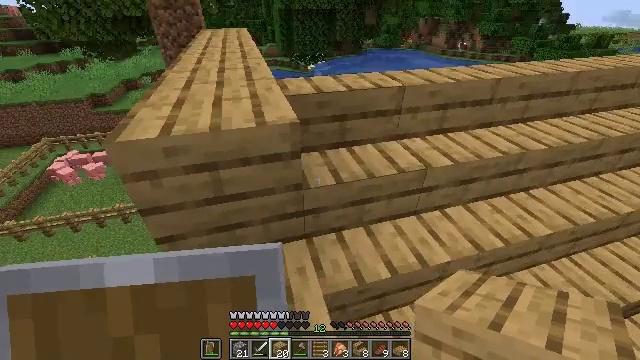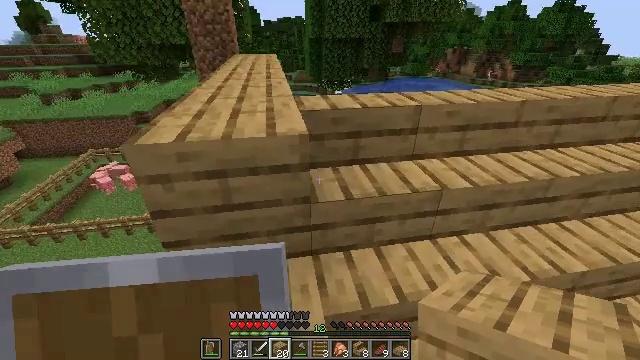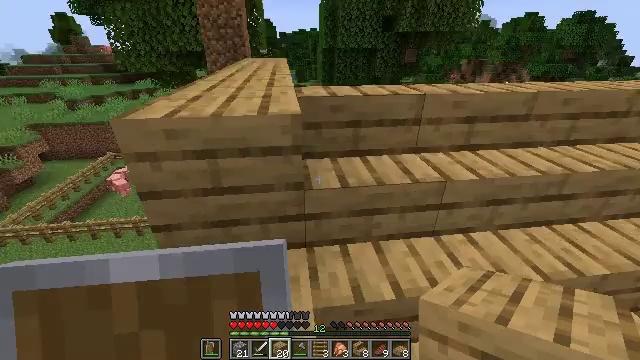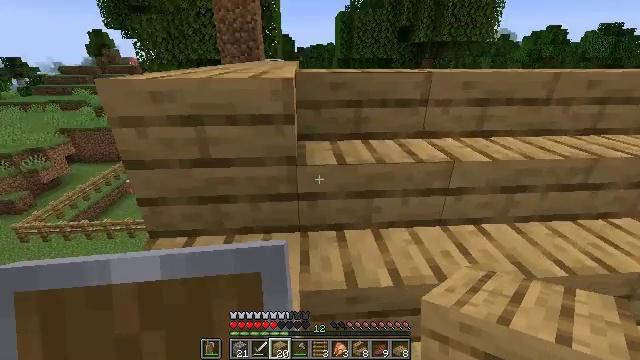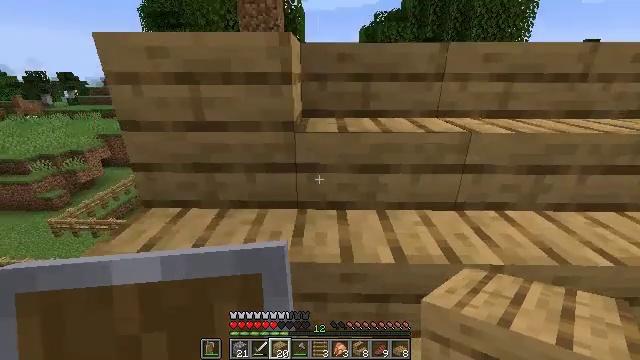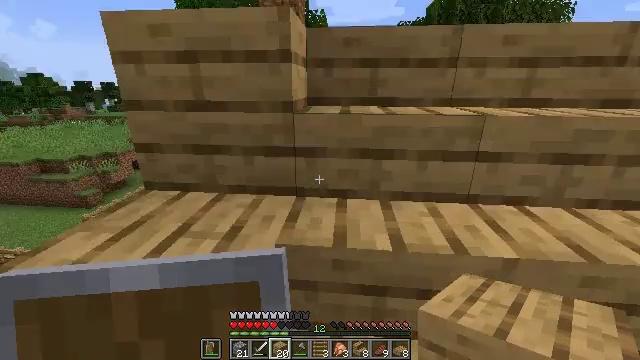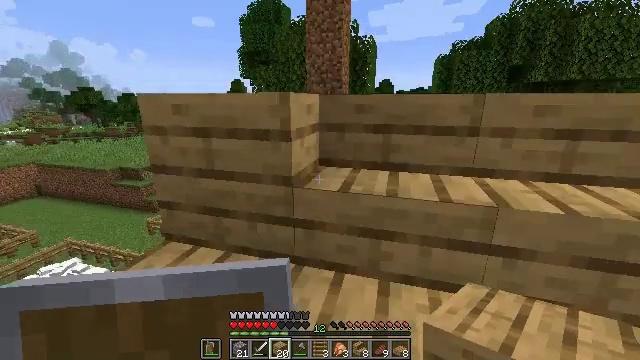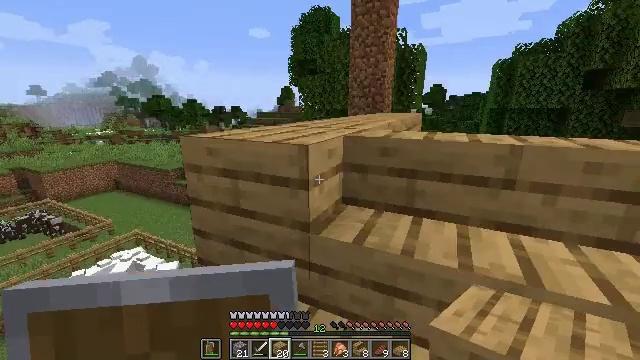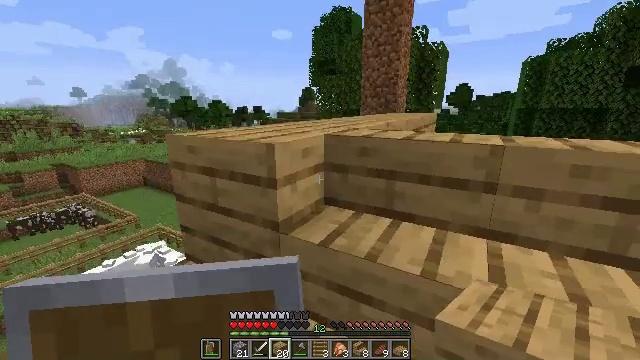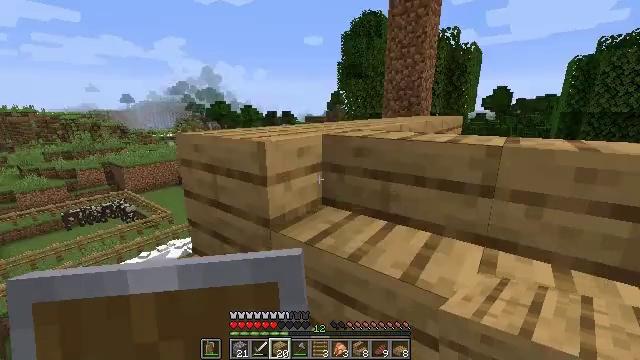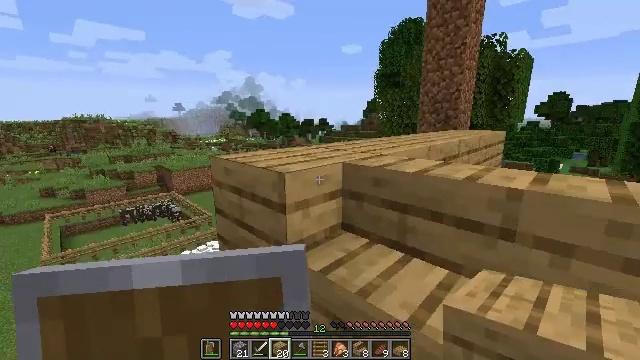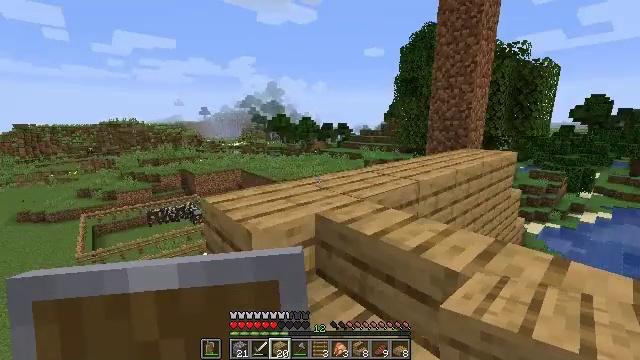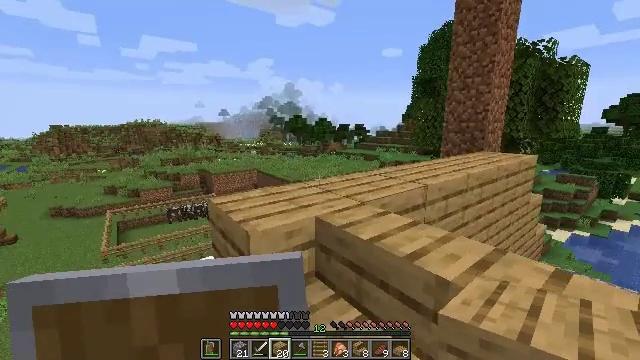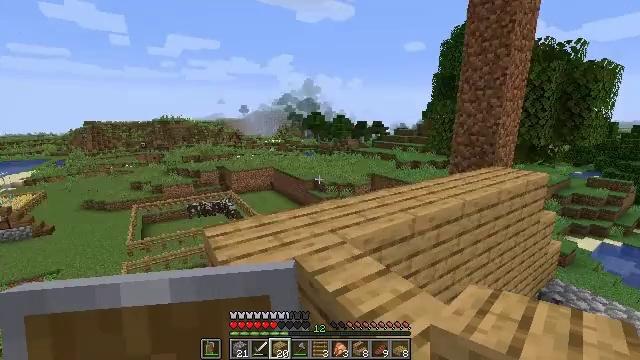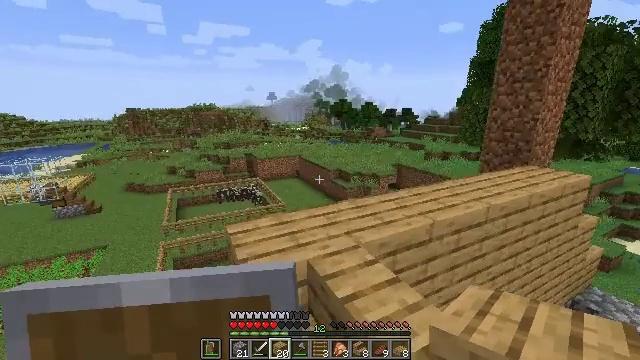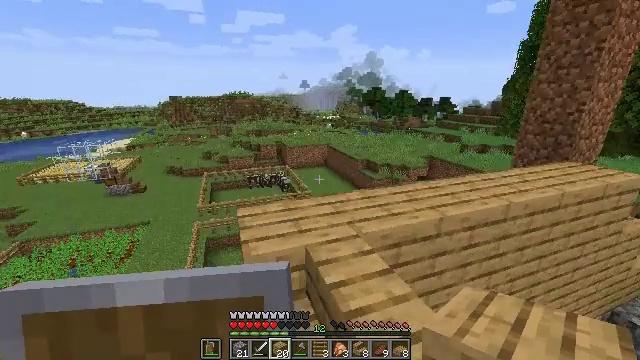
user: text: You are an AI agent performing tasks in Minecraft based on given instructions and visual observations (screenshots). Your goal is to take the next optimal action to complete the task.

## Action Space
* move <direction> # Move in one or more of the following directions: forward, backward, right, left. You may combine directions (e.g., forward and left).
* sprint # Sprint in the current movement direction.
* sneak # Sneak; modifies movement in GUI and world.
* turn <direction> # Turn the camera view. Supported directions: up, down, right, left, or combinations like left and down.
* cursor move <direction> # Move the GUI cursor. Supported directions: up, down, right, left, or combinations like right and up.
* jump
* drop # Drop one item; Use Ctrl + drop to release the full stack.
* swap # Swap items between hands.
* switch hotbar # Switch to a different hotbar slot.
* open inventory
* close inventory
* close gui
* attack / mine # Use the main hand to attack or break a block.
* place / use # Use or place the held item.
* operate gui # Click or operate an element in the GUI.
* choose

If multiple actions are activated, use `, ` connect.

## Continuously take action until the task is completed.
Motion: motion action
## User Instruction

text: Mine planks.
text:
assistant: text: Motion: move forward and move right, turn left and up
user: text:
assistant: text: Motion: move forward and move right, turn left and up
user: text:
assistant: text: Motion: move forward and move right, turn left and up
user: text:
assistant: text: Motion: move forward and move right, turn left and up
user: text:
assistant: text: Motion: move forward and move right, turn left and up
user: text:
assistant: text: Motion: move forward and move right, turn left and up
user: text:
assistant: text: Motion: move right, turn left and up
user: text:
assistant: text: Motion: move right, turn left
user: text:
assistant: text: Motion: move right, turn left
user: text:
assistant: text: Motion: move right, turn left and up
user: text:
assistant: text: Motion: move right, turn left
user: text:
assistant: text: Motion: move right, turn left
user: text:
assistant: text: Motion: move right, turn left
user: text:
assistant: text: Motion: move right, turn left and down
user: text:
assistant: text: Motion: move right, turn left and down
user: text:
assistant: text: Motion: turn left
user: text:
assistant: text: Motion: turn left
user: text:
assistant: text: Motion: no_op
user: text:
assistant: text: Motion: turn left and down
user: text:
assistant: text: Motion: no_op
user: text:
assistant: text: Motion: no_op
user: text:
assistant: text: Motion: turn left and down
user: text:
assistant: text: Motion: move back, turn left and down
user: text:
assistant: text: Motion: move back, turn left and down
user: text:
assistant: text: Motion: move back, turn left and down
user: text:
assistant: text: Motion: move back
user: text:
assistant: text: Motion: move back
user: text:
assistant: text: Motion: move back
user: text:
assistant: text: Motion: no_op
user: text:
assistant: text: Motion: turn right